Field crop: maize
Growth stage: 2
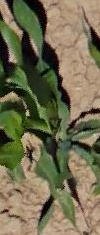
Species: maize